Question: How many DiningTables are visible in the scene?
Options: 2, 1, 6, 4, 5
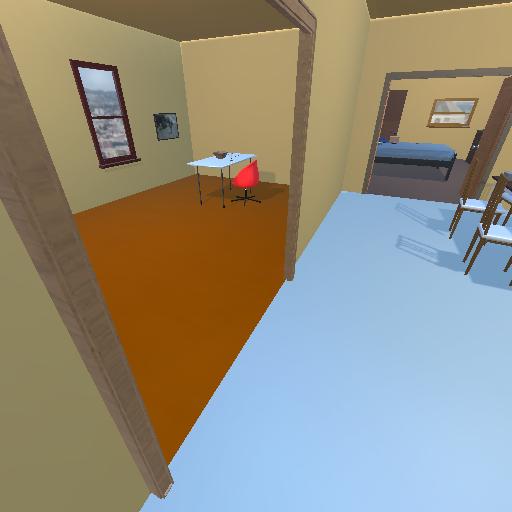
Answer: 2